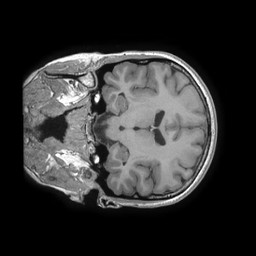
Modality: T1w
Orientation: coronal
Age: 24
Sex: female
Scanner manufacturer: ge
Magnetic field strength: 3 T
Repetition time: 0.007332 s
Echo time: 0.002816 s